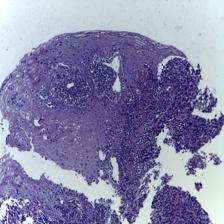
Diagnosis: OSCC